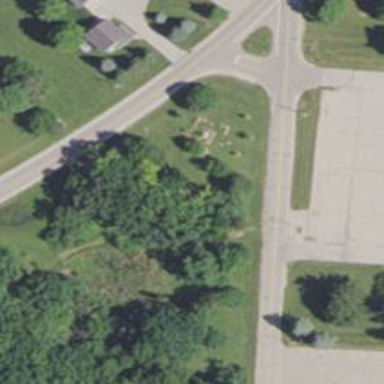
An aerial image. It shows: Memorial site with historic significance.